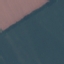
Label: AnnualCrop